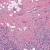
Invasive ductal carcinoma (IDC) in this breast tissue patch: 1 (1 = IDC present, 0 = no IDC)